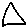
Label: triangle